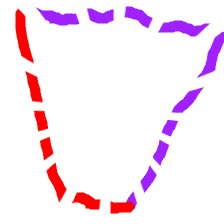
Shape: trapezoid